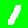
Digit: 1